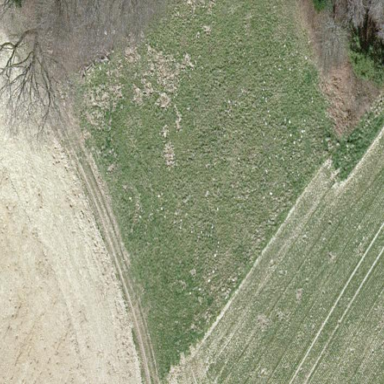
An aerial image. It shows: Open area covered with grass.